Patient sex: M
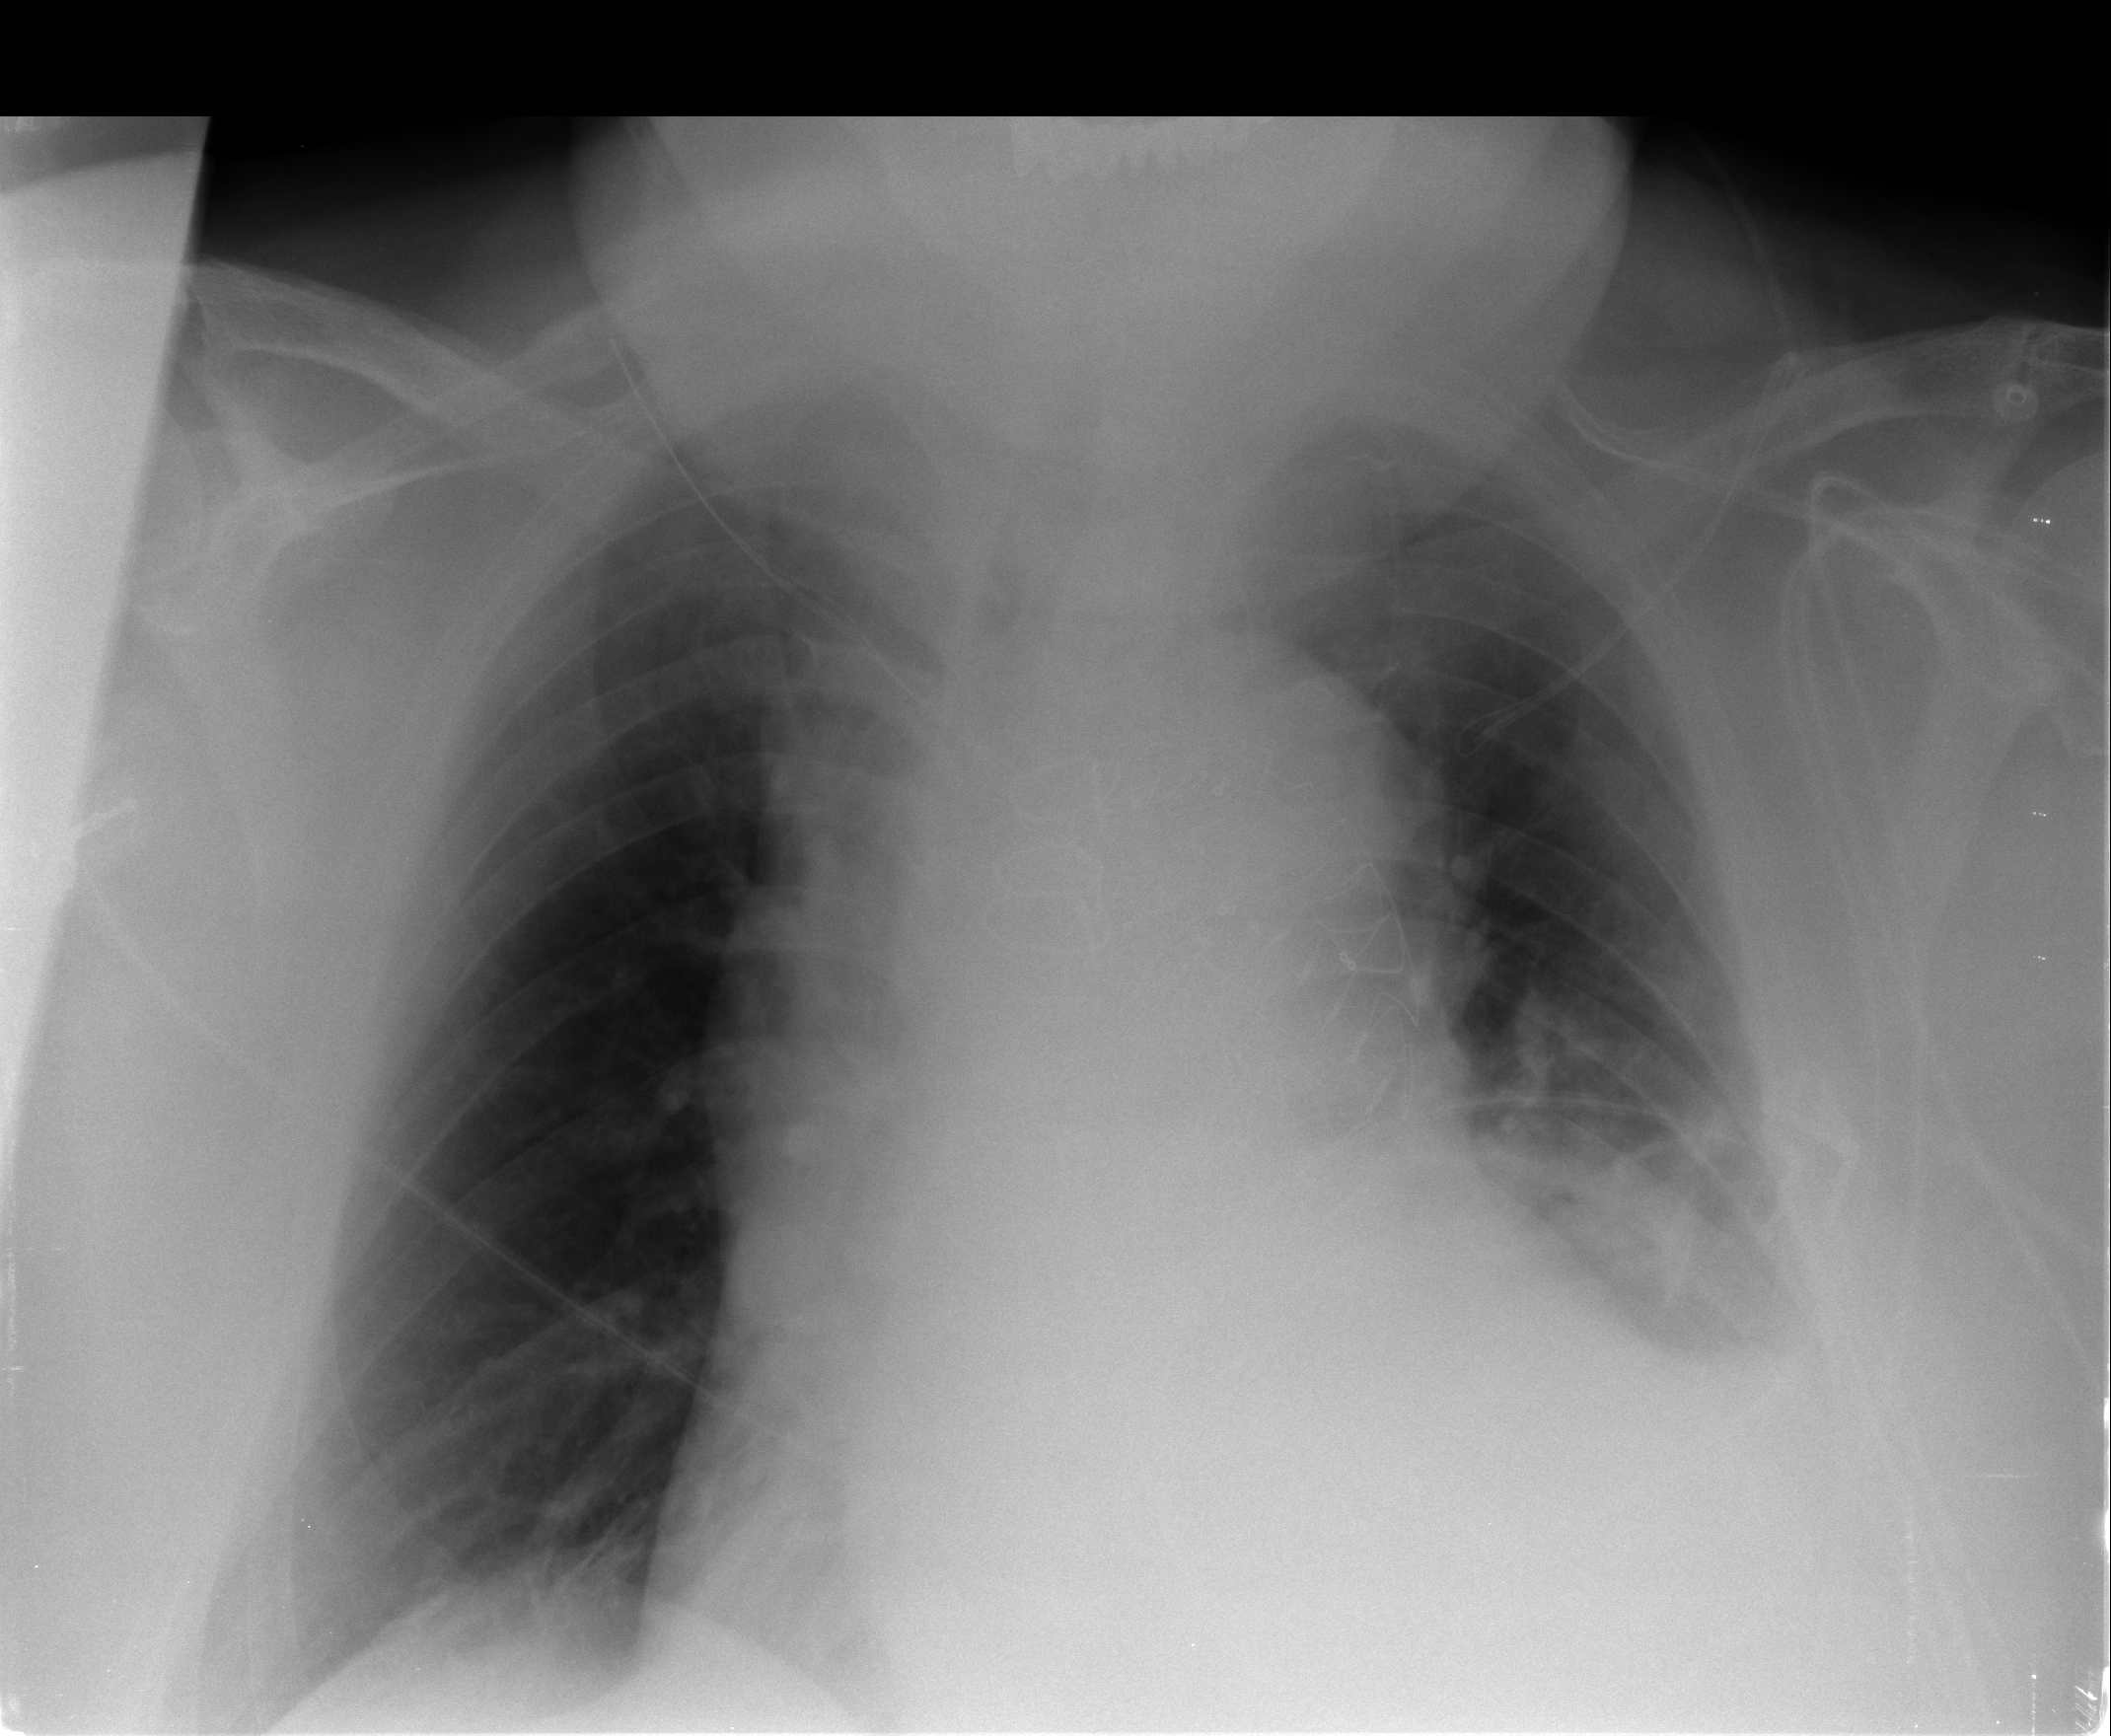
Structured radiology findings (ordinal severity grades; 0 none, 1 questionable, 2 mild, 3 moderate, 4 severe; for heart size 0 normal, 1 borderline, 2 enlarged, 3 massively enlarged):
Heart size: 2
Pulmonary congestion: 2
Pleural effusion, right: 2
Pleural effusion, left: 3
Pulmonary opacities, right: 0
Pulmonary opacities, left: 2
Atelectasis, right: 2
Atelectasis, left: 3